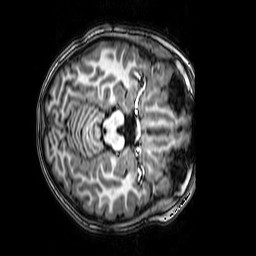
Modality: T1w
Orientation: axial
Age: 9
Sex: female
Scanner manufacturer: philips
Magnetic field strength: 3 T
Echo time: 0.0038 s